Question: I am doing about 80000 time series breakpoint detection calculations in R. I have all these extremely different time series where I cannot apply ARIMA models so I am calculating a linear model per time series, then extract the breakpoints and use the fitted results of the regression to calculate the trend coming from the last breakpoint.

In the above example the algorithm would detect three breakpoints (one incline, one rather flat and one decline). It's a perfect fit for my needs but running 80k breakpoint calculations once a week sequentially is just too much overhead, hence I am trying to implement this by using parallel processing in R.
In this example (find link to data below) I am calculating the breakpoints sequentially which is taking about 24h for all 88k.
'''
df.subset <- read.csv("dfsubset.csv)"
start <- Sys.time()
All.Breakpoints <- df.subset %>%
nest(-CONC_ID) %>%
mutate(bps = map(data, ~breakpoints(ACT_QTY_new ~ Index, data = .)))
Sys.time() - start
'''
In this code snippet I am running the detection on 10 time series (on my mac) which is taking . I would guess that parallelising should reduce this benchmark time to about 1/4 pf the time.
Below I have listed three ways I have tried to parallelise the calculation but I cannot get the nested apply to work in a parallel setting.
With the parallel package
'''
clus <- makeCluster(4)
clusterEvalQ(clus, {library(dplyr); library(tidyr); library(magrittr)})
myfunction <- function(df.subset) {
All.Breakpoints <- df.subset %>%
nest(-CONC_ID) %>%
mutate(bps = map(data, ~breakpoints(ACT_QTY_new ~ Index, data = .)))
return(All.Breakpoints)
}
clusterExport(clus, "myfunction")
do.call(bind_rows, parApply(clus, df.subset, 1,{function(r) {
myfunction(r[1]) }}))
'''
With the multidplyr package:
'''
library(multidplyr)
cluster <- create_cluster(4)
set_default_cluster(cluster)
four <- function(x) {
All.Breakpoints <- x %>%
nest(-CONC_ID) %>%
mutate(bps = map(data, ~breakpoints(ACT_QTY_new ~ Index, data = .)))
return(All.Breakpoints)
}
cluster_assign_value(cluster, 'four', four)
save <- df.subset %>% partition(CONC_ID) %>% map(four(.))
'''
With the parallel package but other grouping
'''
library(parallel)
cl <- detectCores()
group <- df.subset %>% group_by(CONC_ID) %>% group_indices
df.subset <- bind_cols(tibble(group), df.subset)
cluster <- create_cluster(cores = cl)
by_group <- df.subset %>%
partition(group, cluster = cluster)
by_group %>%
# Assign libraries
cluster_library("tidyr") %>%
cluster_library("dplyr") %>%
cluster_library("strucchange") %>%
cluster_library("purrr") %>%
# Assign values (use this to load functions or data to each core)
cluster_assign_value("df.subset", df.subset)
cluster_eval(by_group, search())[[1]] # results for first cluster shown
only
cluster_get(by_group, "df.subset")[[1]]
start <- proc.time() # Start clock
sp_500_processed_in_parallel <- by_group %>% # Use by_group party_df
group_by(CONC_ID) %>%
mutate(bps = map(data, ~breakpoints(ACT_QTY_new ~ Index, data = .)))
%>%
collect() %>% # Special collect() function to recombine partitions
as_tibble() # Convert to tibble
time_elapsed_parallel <- proc.time() - start # End clock
time_elapsed_parallel
'''
Link to file:
<URL>
I appreciate your ideas and feedback!
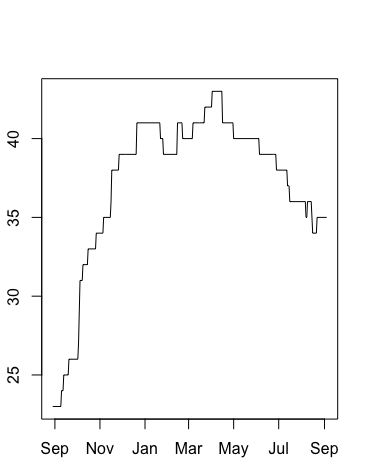
Answer: Asking a question and describing the problem will solve it for yourself most of the time... I figured out that mutate does not work anywhere () in parallel in R.
I therefore changed to using and distribute the load via and get a decrease in compute time of about 50% when going from 1 to 4 cores and to 25% of total time when going from 1 to 8 cores.
Code below.
'''
## parallel
cl <- detectCores()
cl
df.cluster <- df.subset
cluster <- create_cluster(cores = cl)
cluster
by_group <- df.cluster %>%
partition(CONC_ID, cluster = cluster)
by_group
by_group %>%
# Assign libraries
cluster_library("strucchange")
cluster_eval(by_group, search())[[1]] # results for first cluster shown only
start <- proc.time() # Start clock
cluster.processed <- by_group %>%
do(model = breakpoints(ACT_QTY_new ~ Index, data = .)) %>%
collect()
time_elapsed_parallel <- proc.time() - start # End clock
time_elapsed_parallel
rm(by_grou)
gc()
Predictions <- cluster.processed %>%
mutate(SegmentedForecast = map(model, fitted))
df.fitted.vector <- as.data.frame(rowwise(Predictions[,3])) .
'''